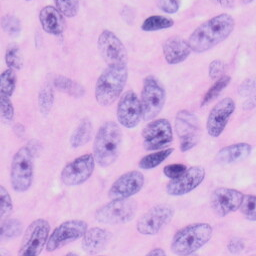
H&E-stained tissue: Skin